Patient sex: F
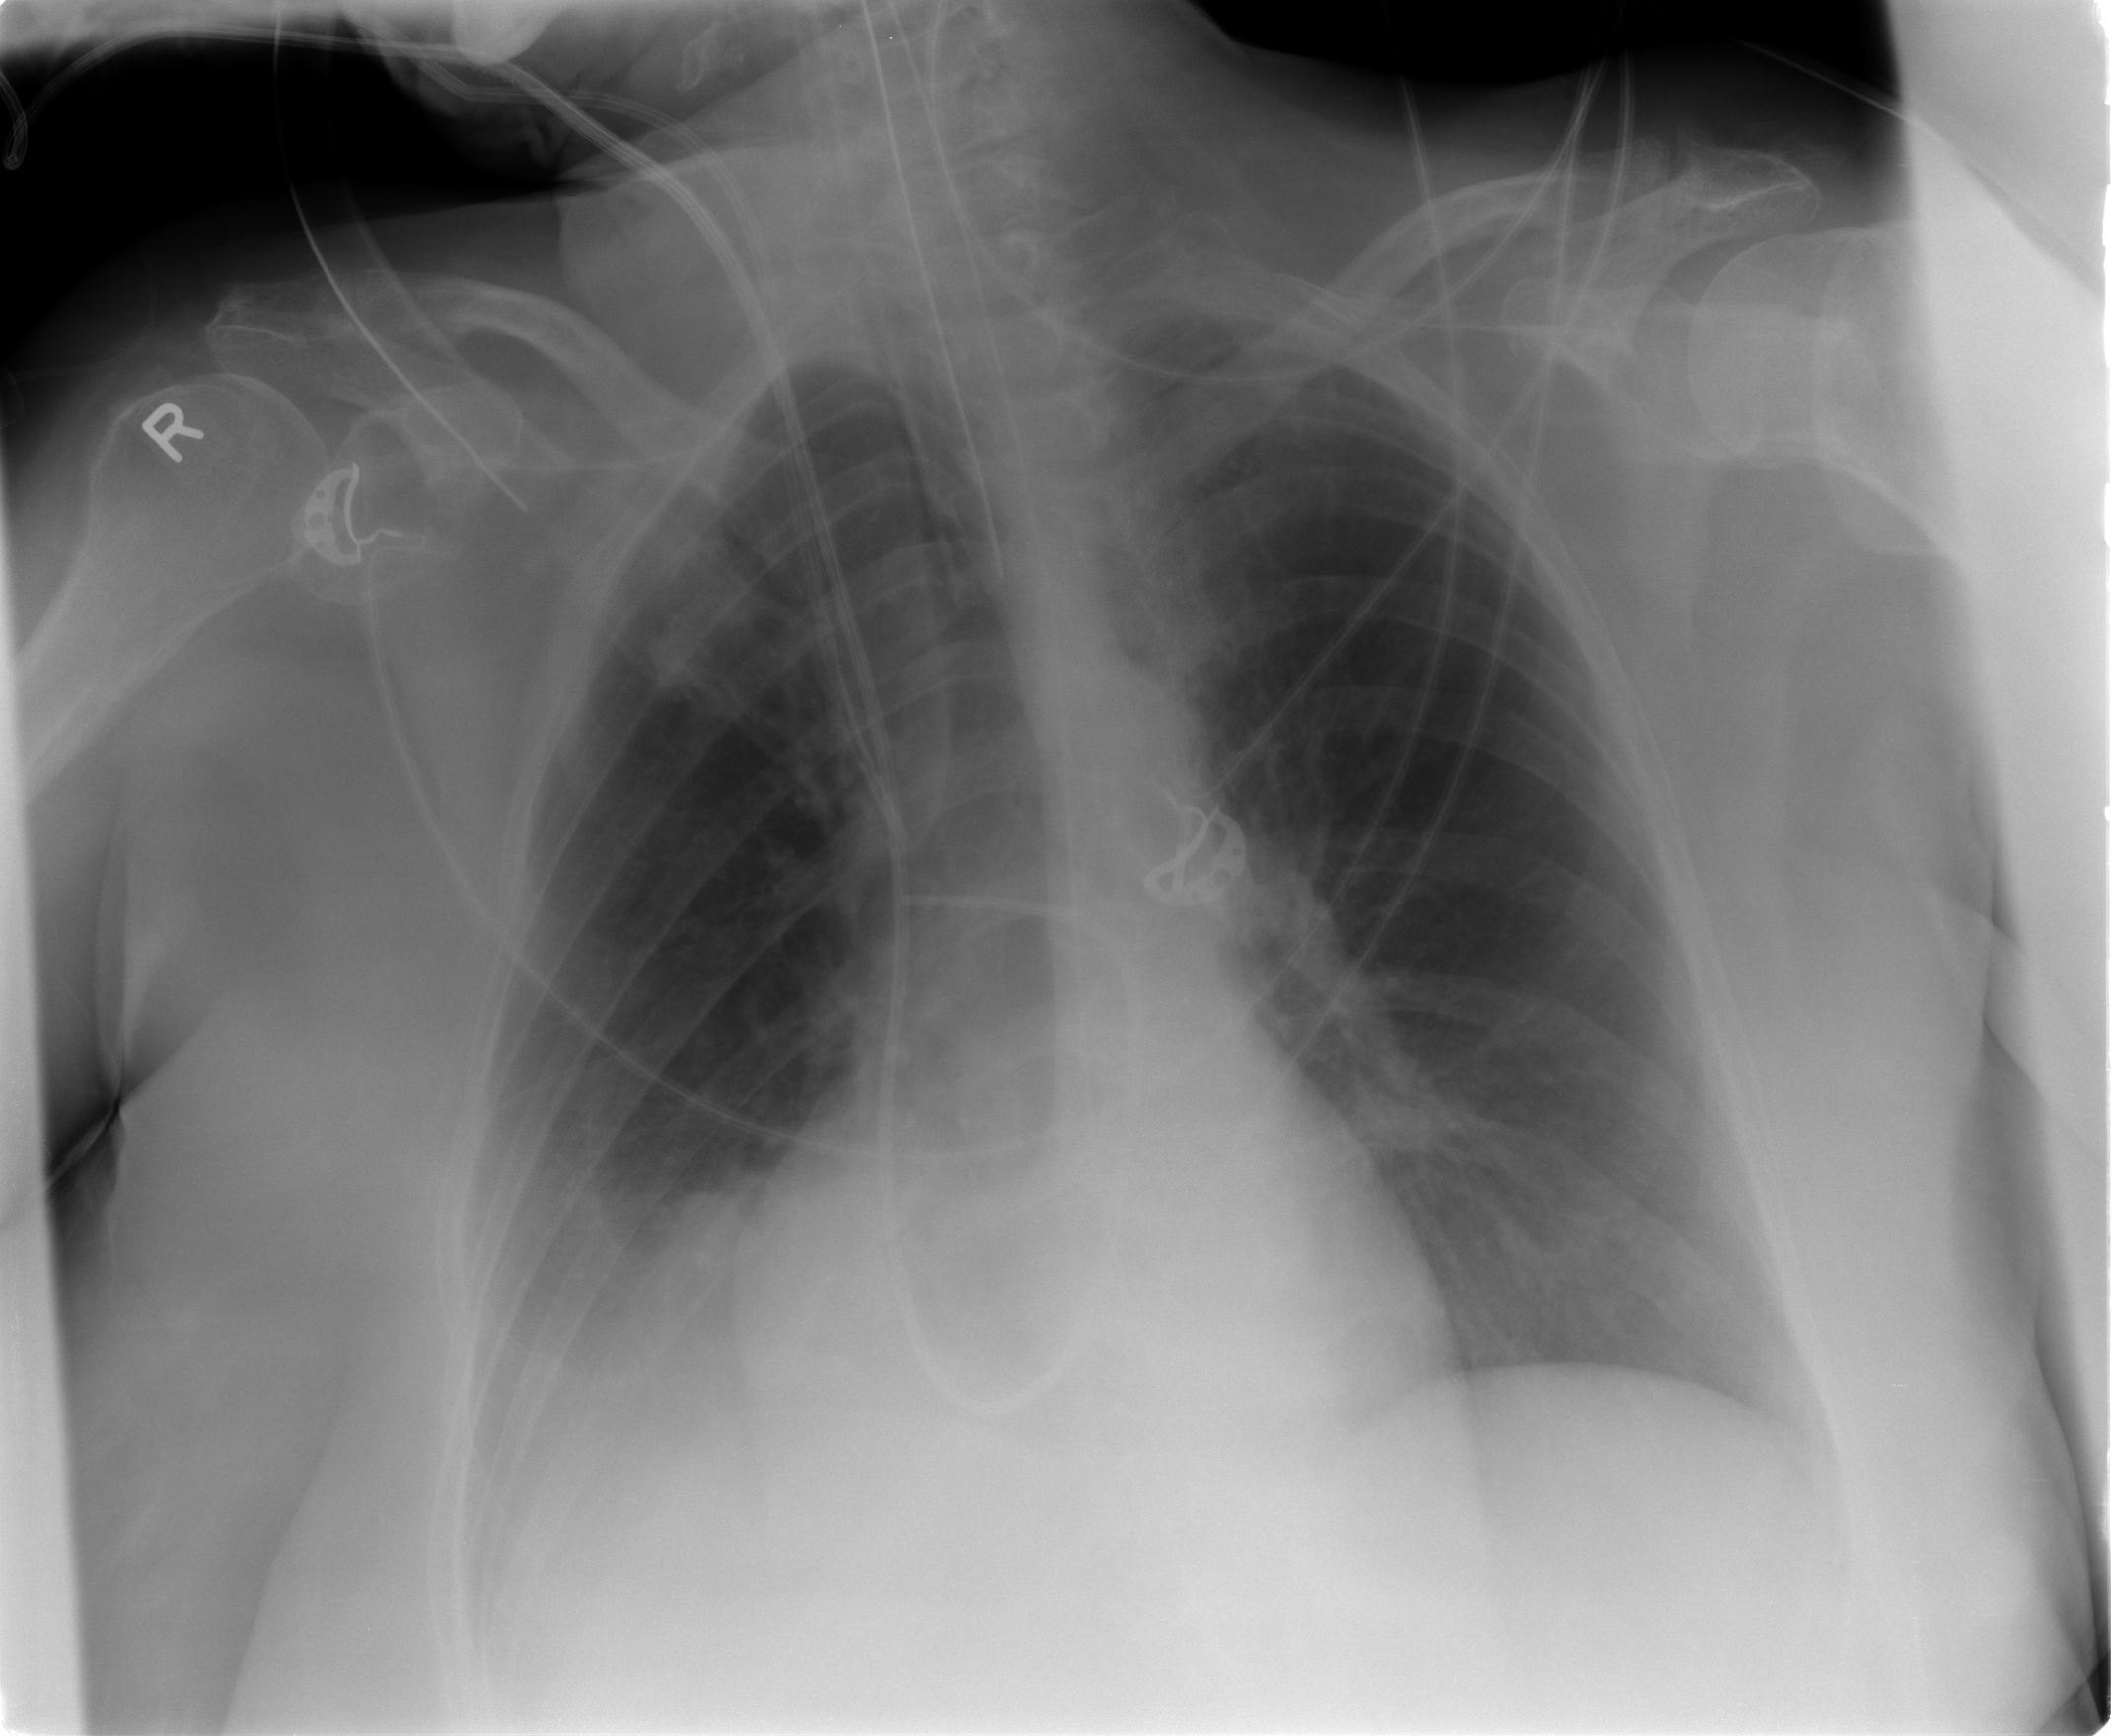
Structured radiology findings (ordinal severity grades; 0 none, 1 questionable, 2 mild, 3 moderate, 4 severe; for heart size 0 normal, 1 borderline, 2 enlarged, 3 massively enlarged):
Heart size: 1
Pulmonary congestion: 0
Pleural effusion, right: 2
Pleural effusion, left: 0
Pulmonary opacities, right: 0
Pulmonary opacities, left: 0
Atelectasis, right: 2
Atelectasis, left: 0